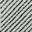
Piece: xx